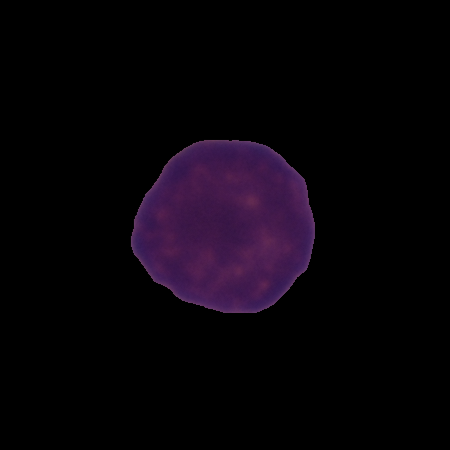
Label: healthy